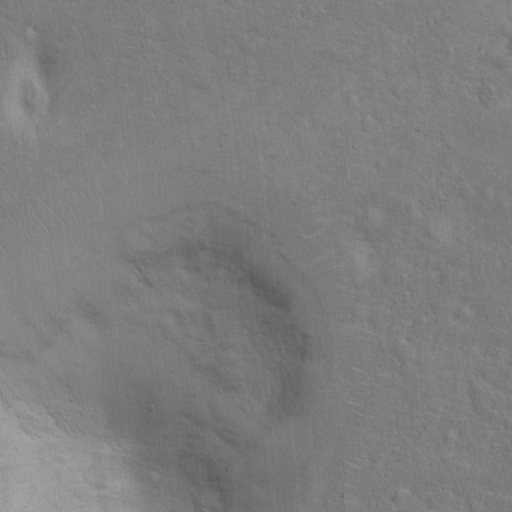
Classes present: Background, Cone